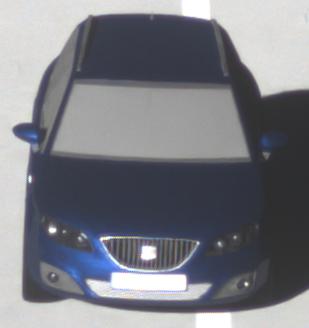
Make: SEAT
Model: Exeo ST 1.6
Detailed model: Exeo (3R) ST
Model produced from: 2010/05
Model produced until: 2010/08
Doors: 5
Color: blue
Road condition: dry road
Daytime: morning or afternoon
Contrast: high contrast